Question: This is my '.xml'. I want both 'TextView' in inside LinearLayout where is 'ImageView and TextView'. The problem is that If I put it inside I don't get the text. If is outside like now the text is there. Any idea how to fix it?
'''
<?xml version="1.0" encoding="utf-8"?>
<LinearLayout xmlns:android="http://schemas.android.com/apk/res/android"
android:layout_width="fill_parent"
android:layout_height="wrap_content"
android:minHeight="50dp"
android:orientation="vertical" >
<LinearLayout
android:layout_width="300dp"
android:layout_height="wrap_content"
android:orientation="horizontal"
android:background="@drawable/buttons"
android:layout_marginTop="10dp"
>
<ImageView
android:id="@+id/image"
android:layout_width="50dp"
android:layout_height="50dp"
/>
<TextView
android:id="@+id/name"
android:layout_width="300dp"
android:layout_height="wrap_content"
android:paddingBottom="10dp"
android:paddingLeft="5dp"
android:paddingTop="5dp"
android:text="" />
</LinearLayout>
<TextView
android:id="@+id/menu"
android:layout_width="300dp"
android:layout_height="wrap_content"
android:paddingBottom="10dp"
android:paddingLeft="5dp"
android:paddingTop="5dp"
android:text="" />
<TextView
android:id="@+id/text"
android:layout_width="300dp"
android:layout_height="wrap_content"
android:paddingBottom="10dp"
android:paddingLeft="5dp"
android:paddingTop="5dp"
android:text="" />
</LinearLayout>
'''

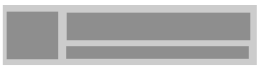
Answer: Edited your code, Check this it will work..
'''
<?xml version="1.0" encoding="utf-8"?>
<LinearLayout xmlns:android="http://schemas.android.com/apk/res/android"
android:layout_width="fill_parent"
android:layout_height="wrap_content"
android:minHeight="50dp"
android:orientation="vertical" >
<LinearLayout
android:layout_width="300dp"
android:layout_height="wrap_content"
android:layout_marginTop="10dp"
android:background="@drawable/buttons"
android:orientation="vertical" >
<LinearLayout
android:layout_width="300dp"
android:layout_height="wrap_content"
android:layout_marginTop="10dp"
android:orientation="horizontal" >
<ImageView
android:id="@+id/image"
android:layout_width="50dp"
android:layout_height="50dp"
android:background="@drawable/ic_launcher" />
<TextView
android:id="@+id/name"
android:layout_width="300dp"
android:layout_height="wrap_content"
android:paddingBottom="10dp"
android:paddingLeft="5dp"
android:paddingTop="5dp"
android:text="Hello" />
</LinearLayout>
<TextView
android:id="@+id/menu"
android:layout_width="300dp"
android:layout_height="wrap_content"
android:paddingBottom="10dp"
android:paddingLeft="5dp"
android:paddingTop="5dp"
android:text="HIII" />
<TextView
android:id="@+id/text"
android:layout_width="300dp"
android:layout_height="wrap_content"
android:paddingBottom="10dp"
android:paddingLeft="5dp"
android:paddingTop="5dp"
android:text="HOW" />
</LinearLayout>
</LinearLayout>
'''